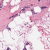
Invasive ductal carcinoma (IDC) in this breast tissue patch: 1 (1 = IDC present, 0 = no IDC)